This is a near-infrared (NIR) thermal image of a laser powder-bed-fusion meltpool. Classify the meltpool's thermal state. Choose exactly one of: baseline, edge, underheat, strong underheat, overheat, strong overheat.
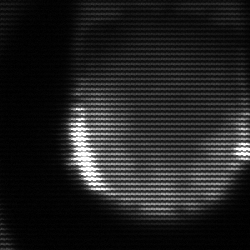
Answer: edge